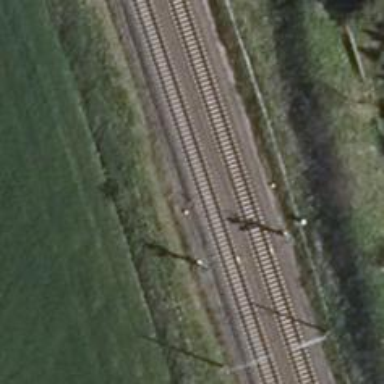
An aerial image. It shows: Railway signal.